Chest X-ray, PA view. Patient: 48 years old, sex M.
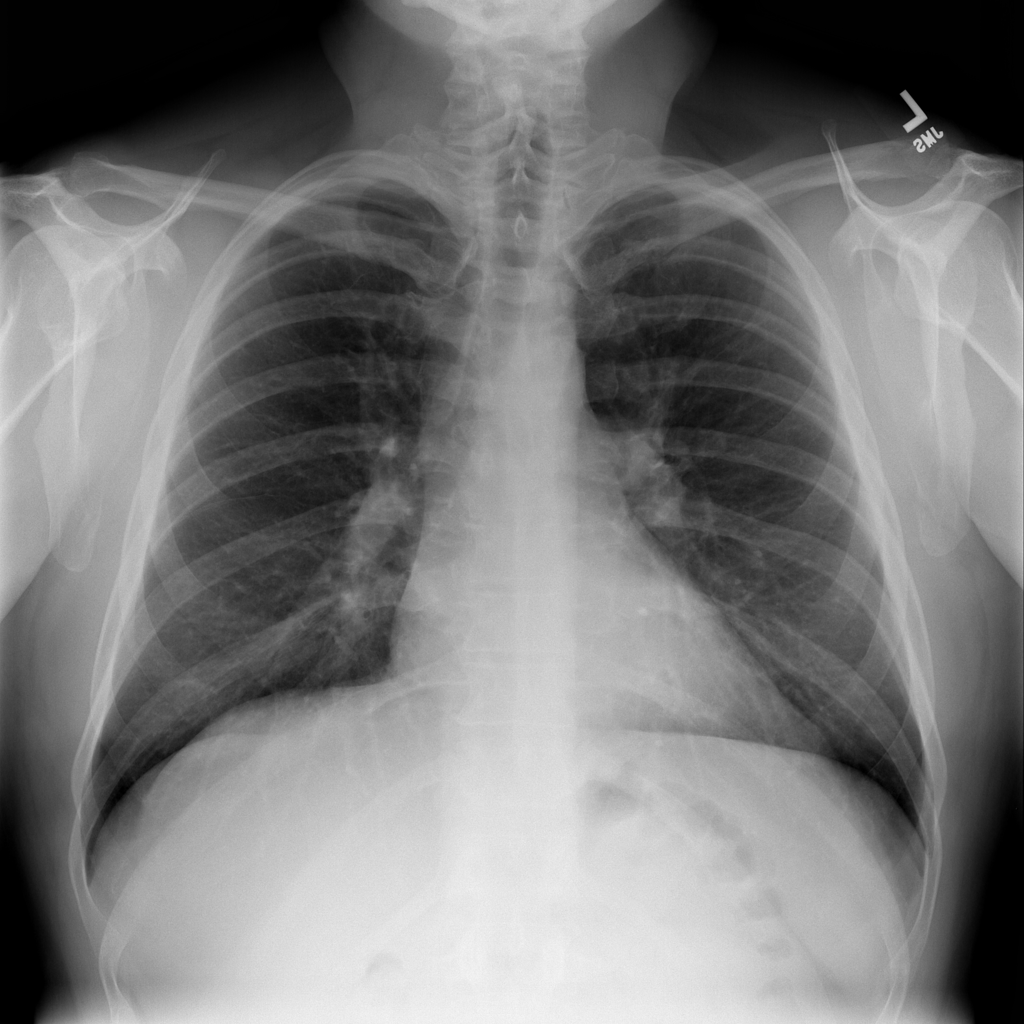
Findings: No Finding